Field crop: tomato
Growth stage: 1
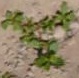
Species: portulaca